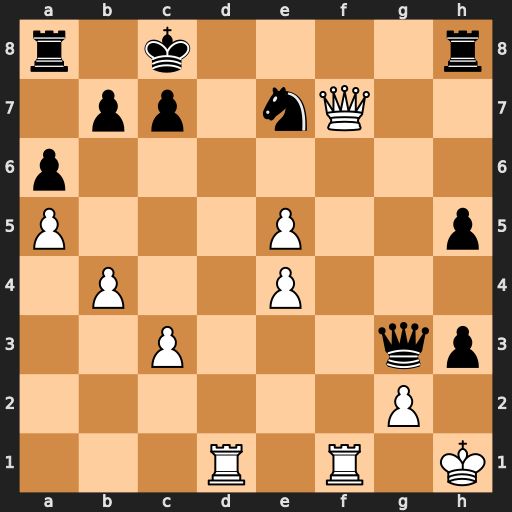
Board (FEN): r1k4r/1pp1nQ2/p7/P3P2p/1P2P3/2P3qp/6P1/3R1R1K
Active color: w
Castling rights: -
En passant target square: -
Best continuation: Qf8+ Rxf8 Rxf8#